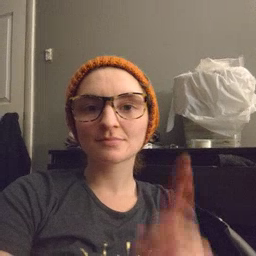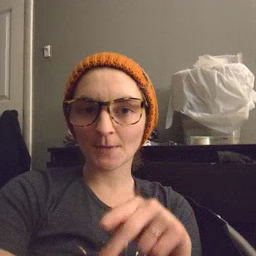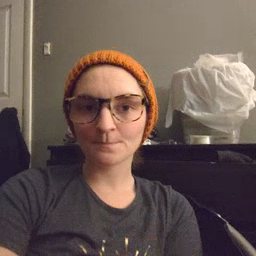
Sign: person